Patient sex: M
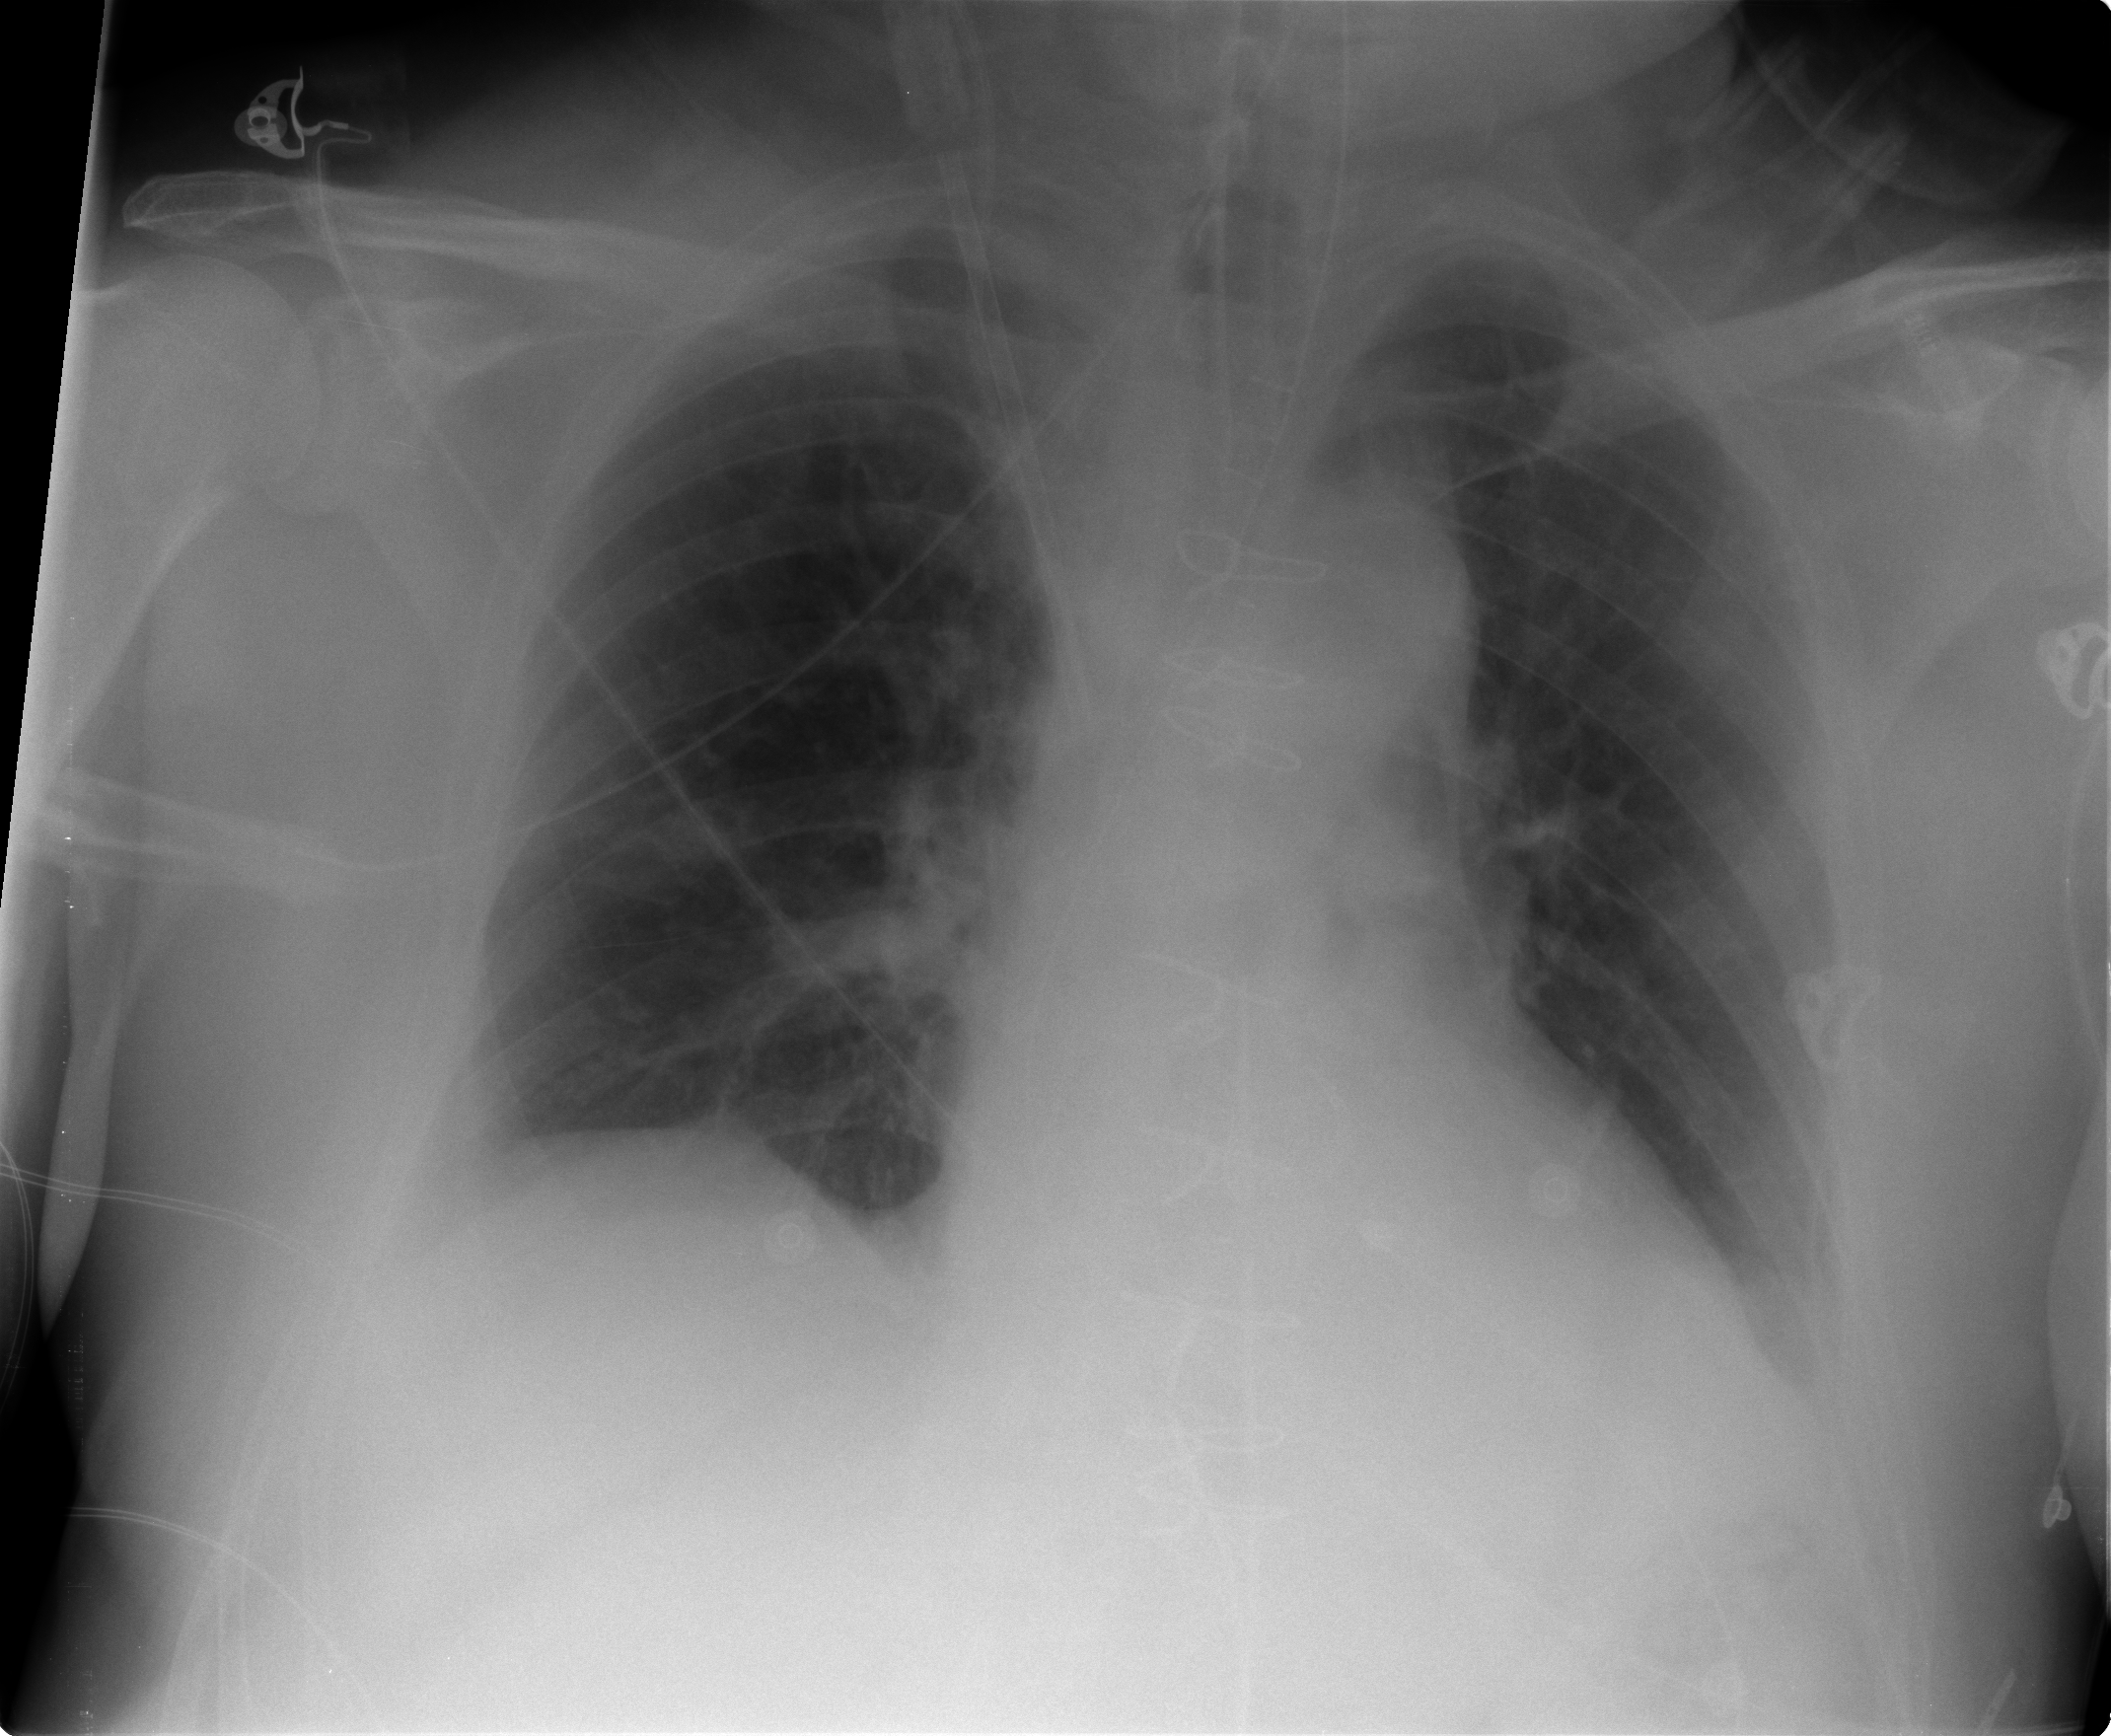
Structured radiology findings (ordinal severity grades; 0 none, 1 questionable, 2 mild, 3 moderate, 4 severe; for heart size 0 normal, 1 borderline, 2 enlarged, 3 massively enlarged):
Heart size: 0
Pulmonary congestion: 0
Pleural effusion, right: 1
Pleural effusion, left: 1
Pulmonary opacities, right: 0
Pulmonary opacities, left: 0
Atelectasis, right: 2
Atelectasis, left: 2